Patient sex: M
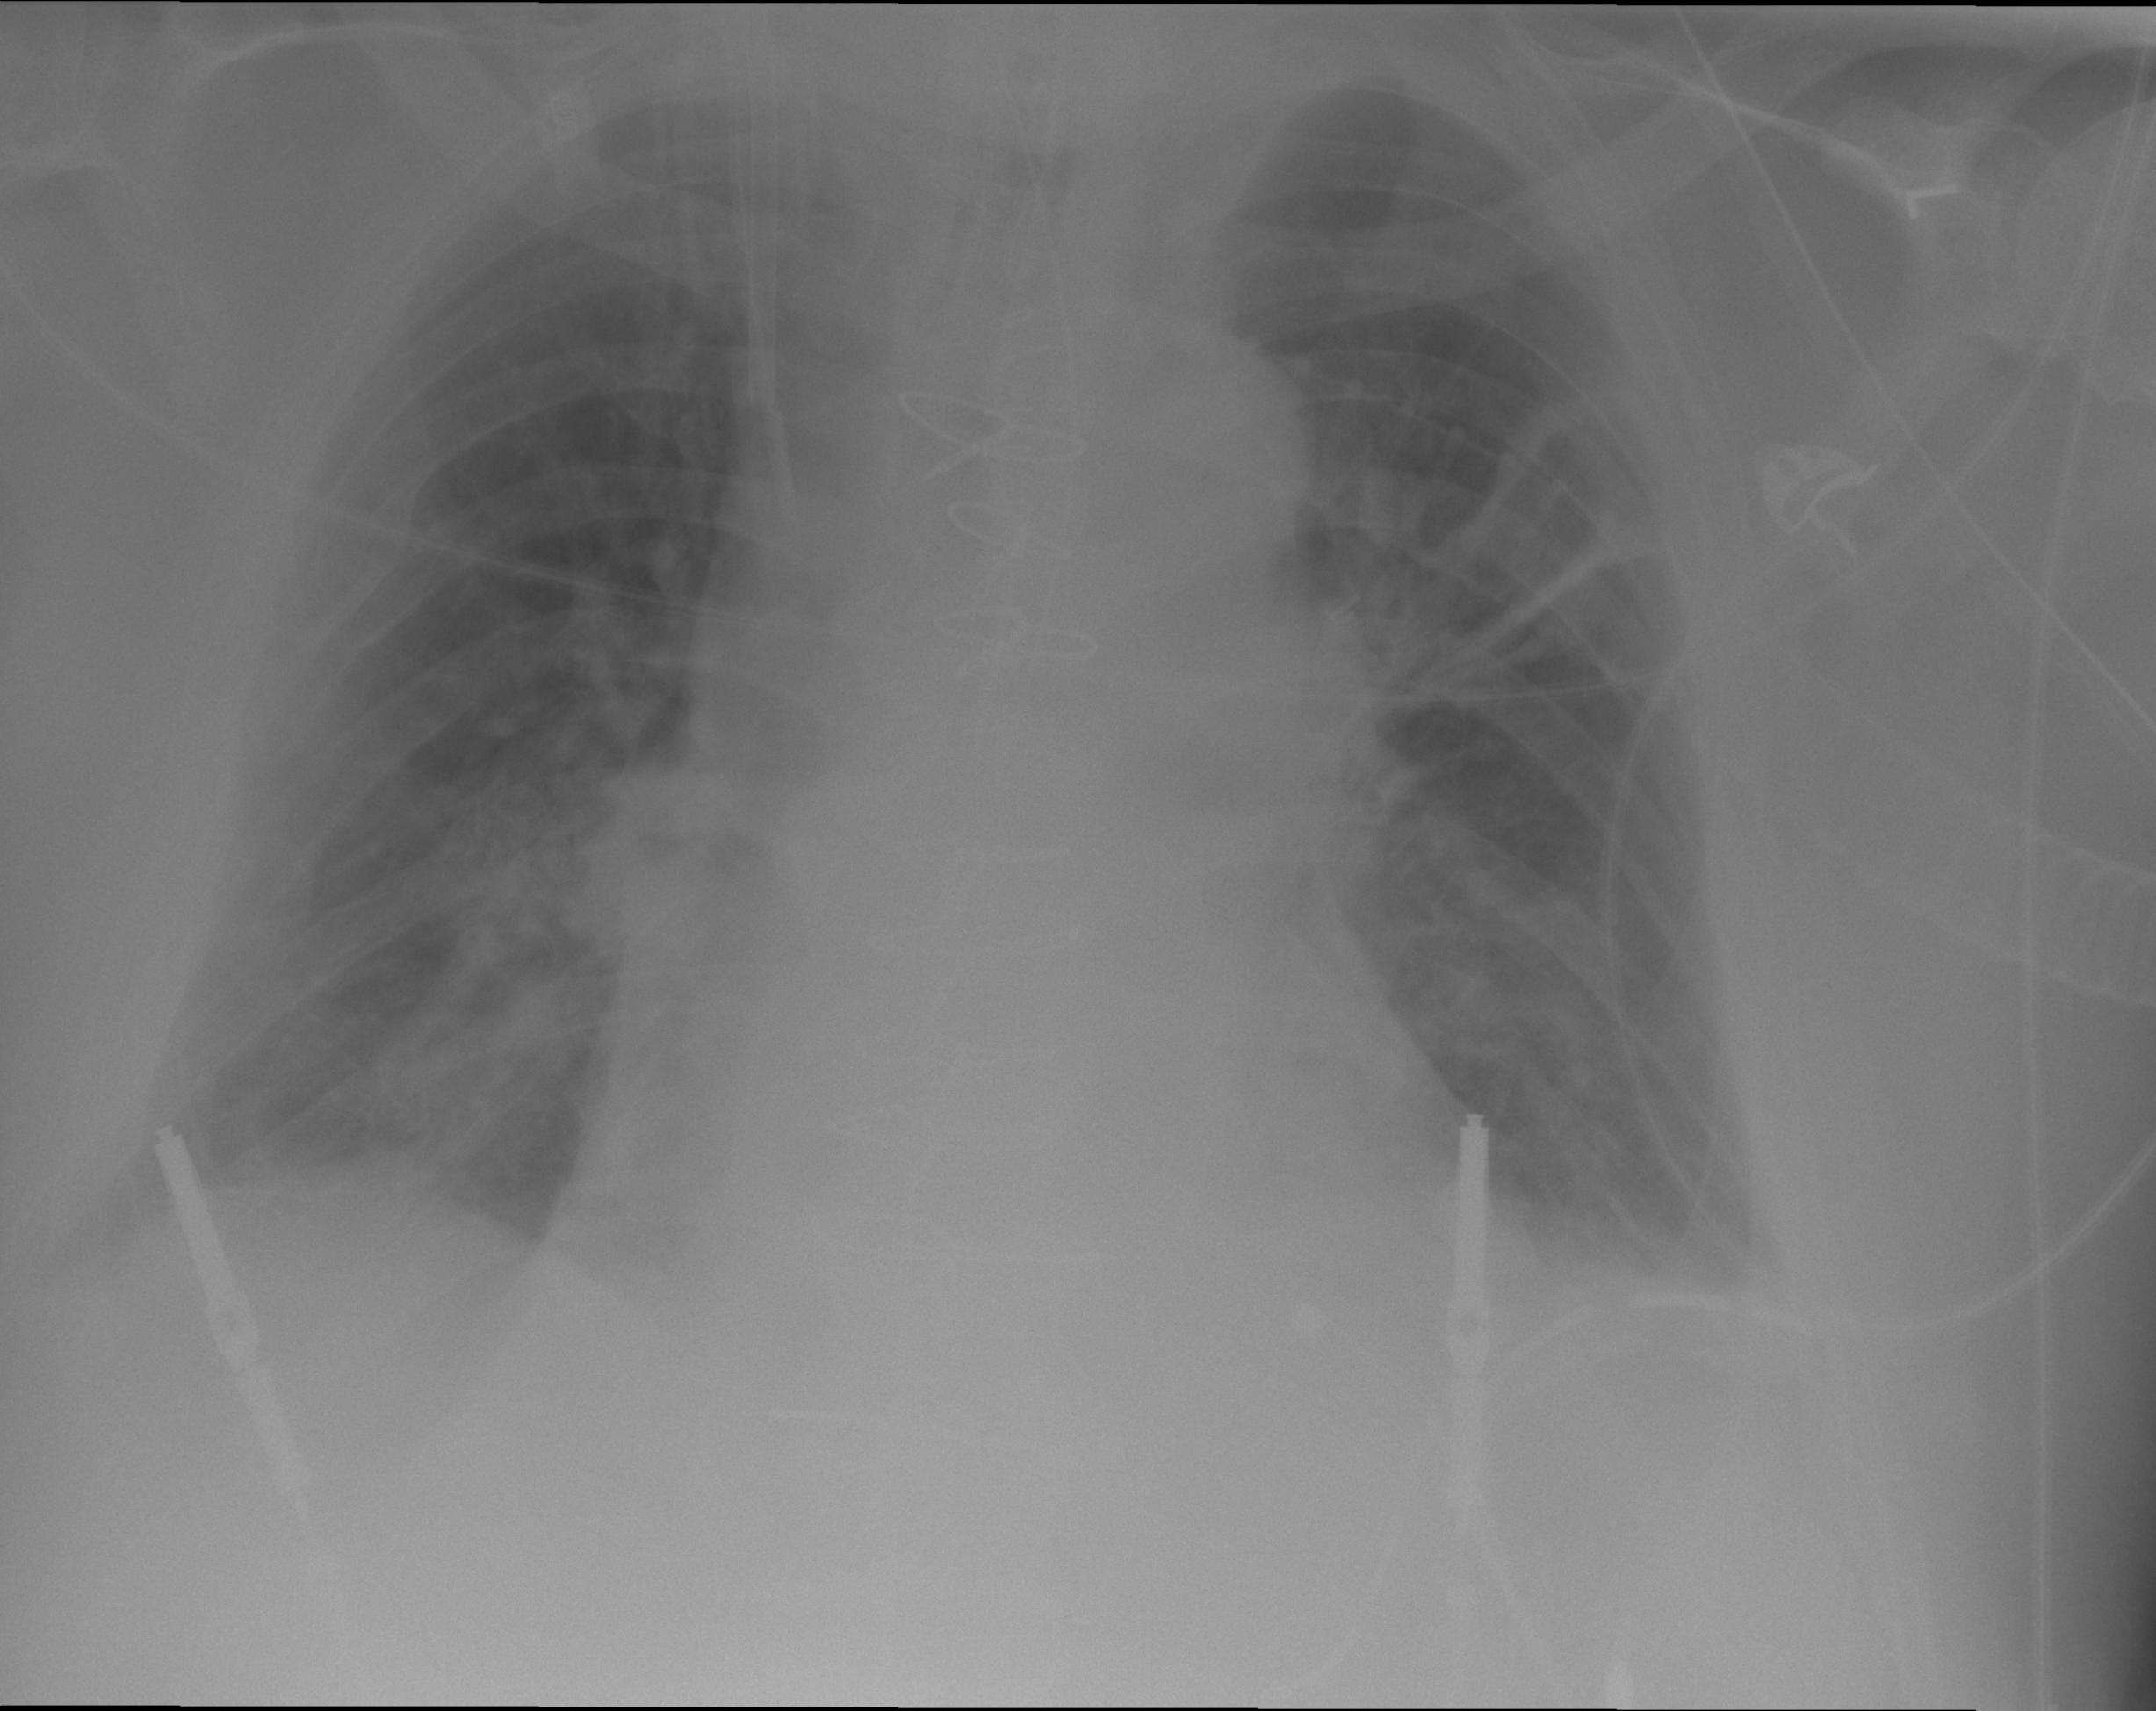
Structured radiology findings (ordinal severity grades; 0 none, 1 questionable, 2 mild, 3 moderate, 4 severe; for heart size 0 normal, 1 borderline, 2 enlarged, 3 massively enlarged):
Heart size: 1
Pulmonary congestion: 2
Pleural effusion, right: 2
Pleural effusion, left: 2
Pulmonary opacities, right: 2
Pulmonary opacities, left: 0
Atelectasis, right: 2
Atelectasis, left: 2